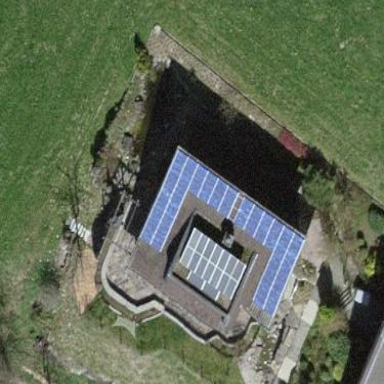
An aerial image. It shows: Solar photovoltaic panel generator.